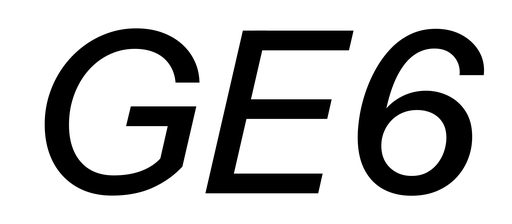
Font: InstrumentSans-Italic_Medium_Italic